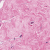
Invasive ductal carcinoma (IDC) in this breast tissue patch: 0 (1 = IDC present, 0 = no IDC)